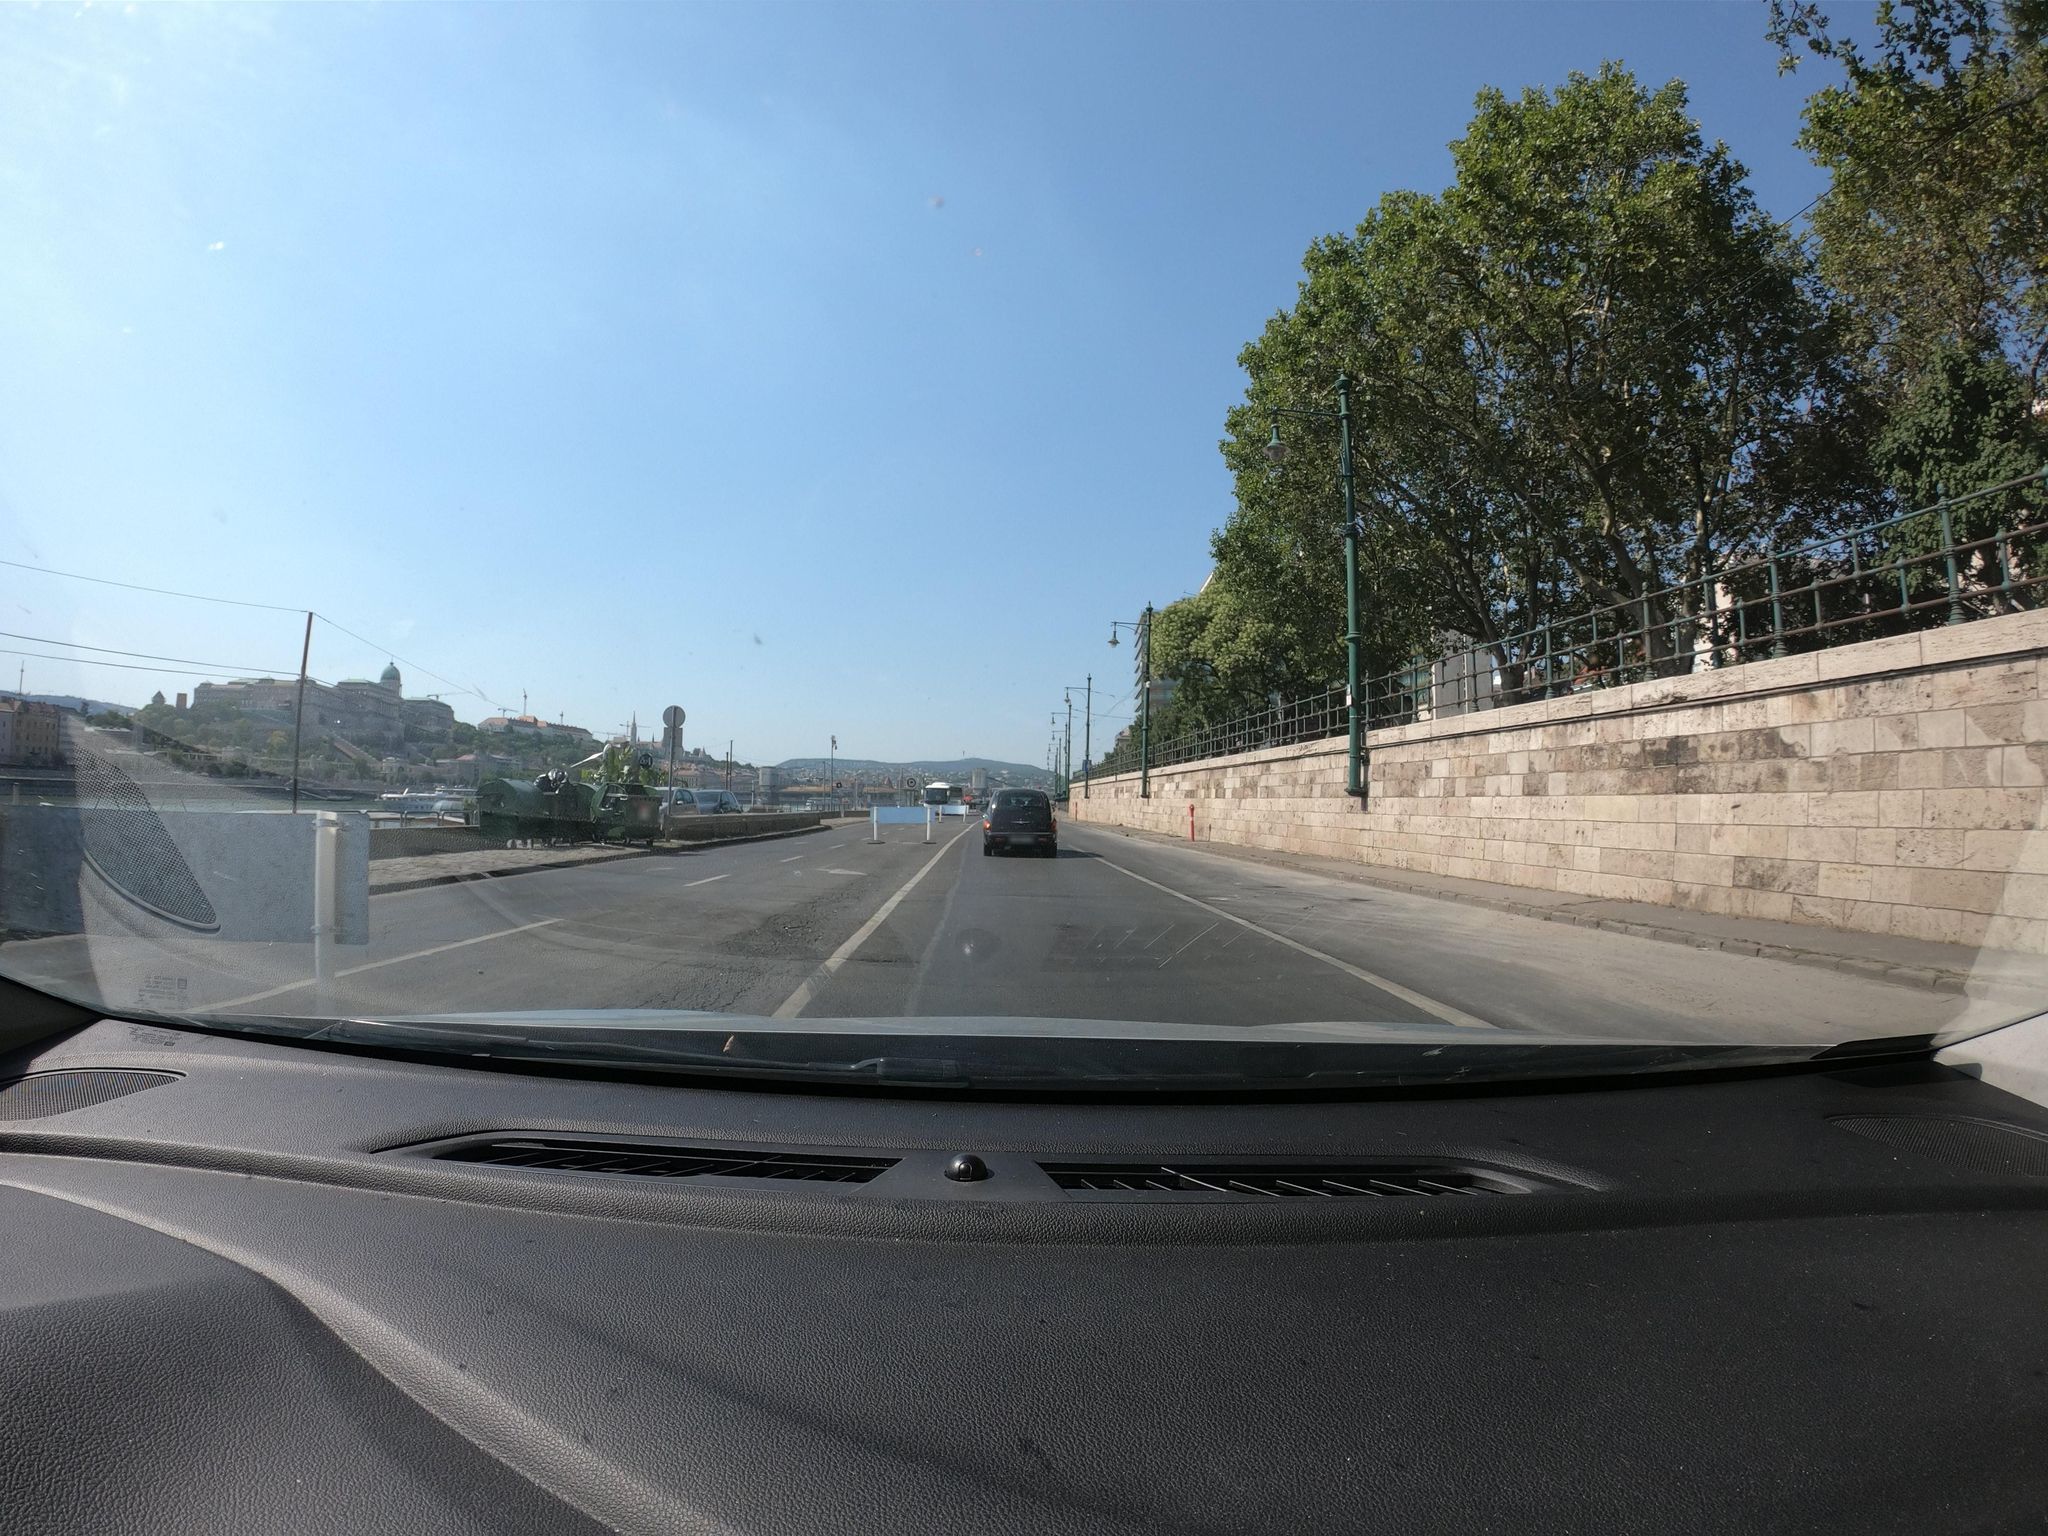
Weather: clear
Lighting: day
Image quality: good
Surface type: driving surface
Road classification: footway
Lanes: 3
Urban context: urban centre
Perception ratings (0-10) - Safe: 4.21, Lively: 3.54, Beautiful: 3.35, Boring: 3.47, Depressing: 4.47, Wealthy: 1.49